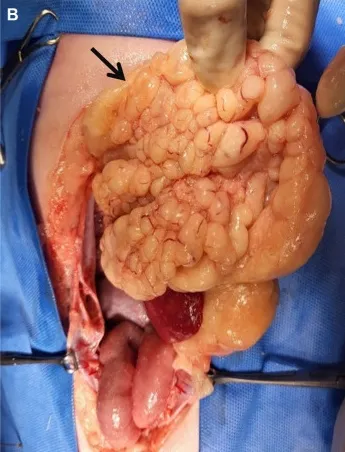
Gross lesions during laparotomy. (A-D) Gross lesions of the abdominal organs during laparotomy. After incision of the membrane, (B) the omentum (black arrow) looked abnormally lobulated and cranially condensed.
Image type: medical_photograph (other_medical_photograph)